Aerial crown-view tile of a tropical tree (Barro Colorado Island, Panama), acquired 20250818:
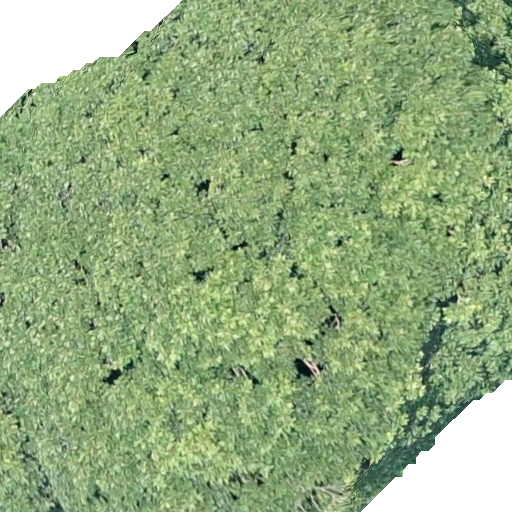
Species: Dipteryx oleifera
GBIF accepted scientific name: Dipteryx oleifera
Crown area: 501.441 m²